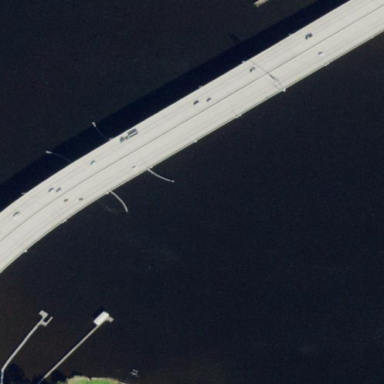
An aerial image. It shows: Beam bridge made by humans.